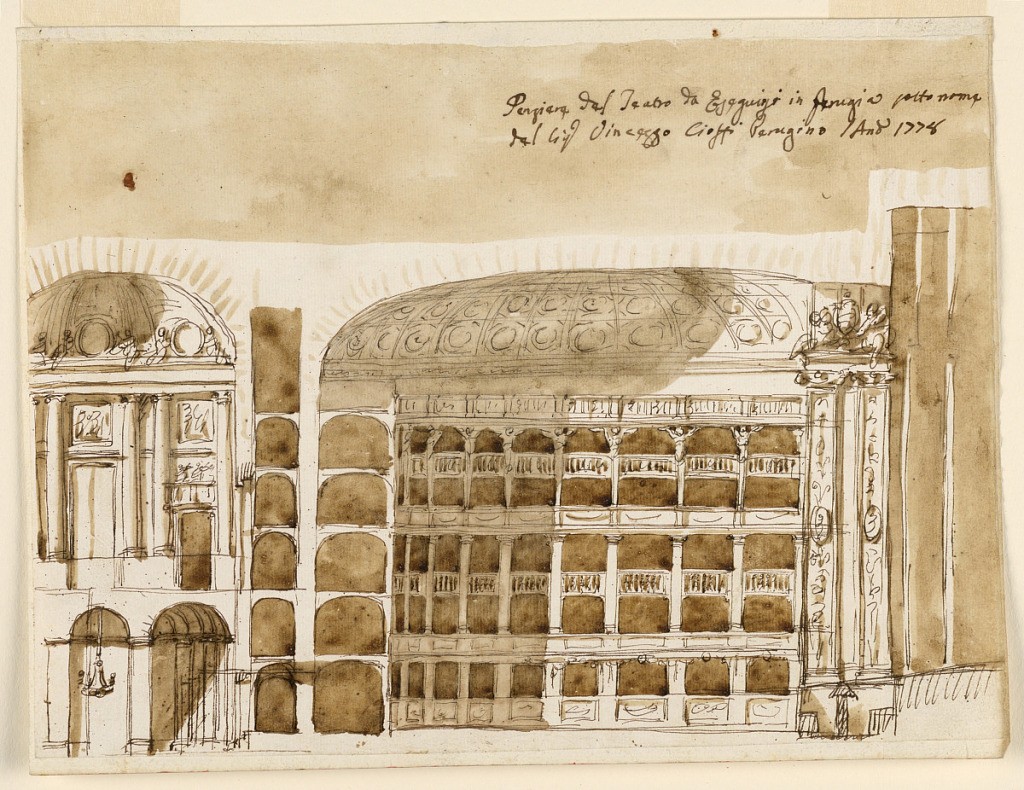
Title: Section of a Theater in Perugia
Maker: Giuseppe Barberi, Italian, 1746–1809
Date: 1778
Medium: Pen and brown ink, brush and brown wash on off-white laid paper, lined
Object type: Drawing
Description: Horizontal rectangle: Cross-section of theatre on the long axis showing entrance, orchestra with boxes, and stage.